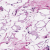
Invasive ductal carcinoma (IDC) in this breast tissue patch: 0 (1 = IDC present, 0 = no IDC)